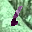
Label: 1